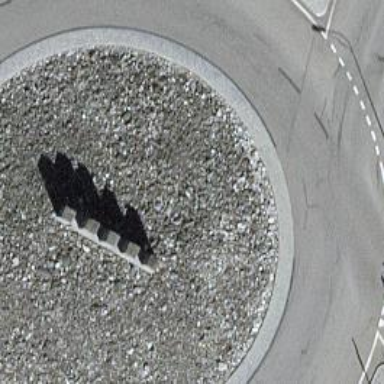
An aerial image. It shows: Secondary road with asphalt surface leading to roundabout junction.